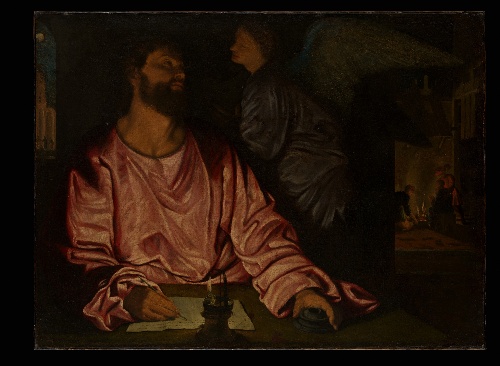
Title: Saint Matthew and the Angel
Artist: Giovanni Gerolamo Savoldo
Artist bio: Italian, Brescia 1480/85–after 1548
Object type: Painting
Classification: Paintings
Medium: Oil on canvas
Dimensions: 36 3/4 x 49 in. (93.4 x 124.5 cm)
Department: European Paintings
Credit line: Marquand Fund, 1912
Accession year: 1912
Repository: Metropolitan Museum of Art, New York, NY
Tags: Saint Matthew|Writing|Angels